Question: I am trying to login into a website using Selenium. The website is <URL>.
'''
from selenium import webdriver
browser = webdriver.Chrome()
browser.get('http://projecteuler.net/login')
username = browser.find_element_by_id('username')
username.send_keys(USERNAME_HERE)
password = browser.find_element_by_name('password')
password.send_keys(PASSWORD_HERE)
browser.find_element_by_name("login").submit()
'''
The program is working correctly upto the last statement. I tried omitting the last statement and manually logged in and it worked. But when I added the last statement and ran the program it just seemed to reload the same page minus the information that I had placed via the program.
So it is only the submission that is giving problem. I viewed the source and confirmed whether there is some other element by that name but there was no other element by name "login". So what am I getting wrong here? Do I need to take care of something else also?
There is a weird thing happening. When I have done form submission via code and try to view the source in Google Chrome 33.0.1750.154 m I am getting the below.

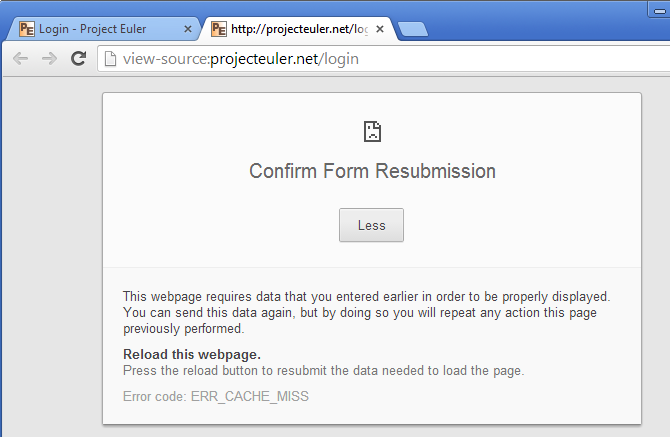
Answer: Try 'click()' instead of 'submit()'
'''
Submit is particularly useful for forms without submit buttons, e.g. single-input "Search" forms.
'''
Source:-
<URL>
In your case there is a submit button, better to just click it.